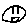
Label: smiley face